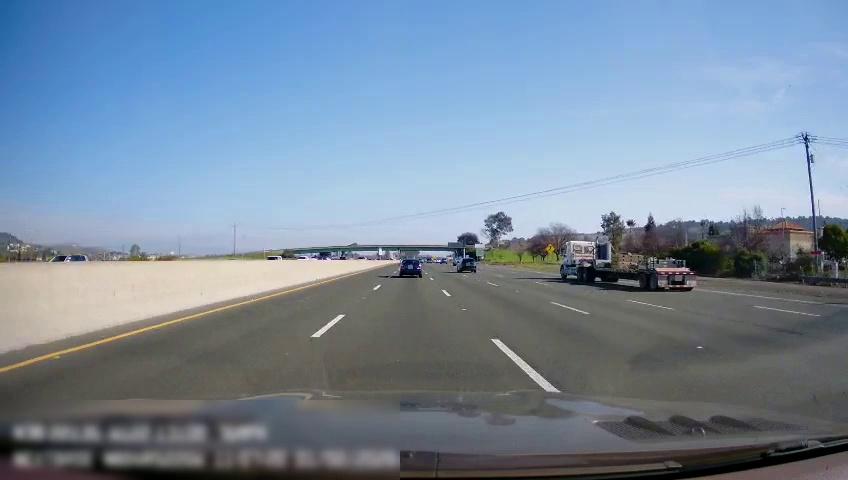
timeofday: Day
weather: Sunny
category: Drivable Space
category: Vehicles | Car
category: Vehicles | SUV
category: Vehicles | Other LV
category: Vehicles | SUV
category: Lanes | Current Lane
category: Lanes | Alternate Lane
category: Lanes | Current Lane
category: Lanes | Alternate Lane
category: Lanes | Alternate Lane
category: Lanes | Alternate Lane
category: Lanes | Alternate Lane
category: Traffic | Signs
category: Traffic | Signs
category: Traffic | Signs